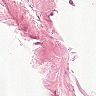
Metastatic tissue present: no